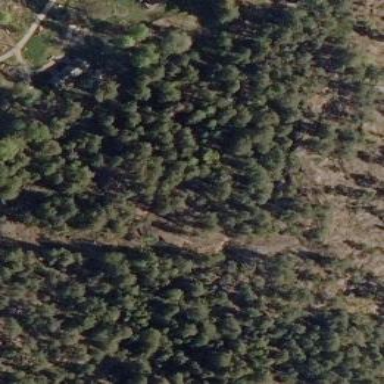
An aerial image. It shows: Mixed leaf woodland.